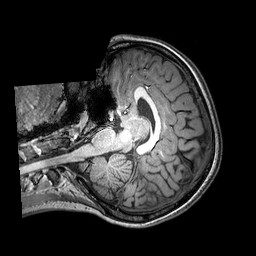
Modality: T1w
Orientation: axial
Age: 22
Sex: female
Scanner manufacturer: philips
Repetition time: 0.008969 s
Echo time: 0.0046 s